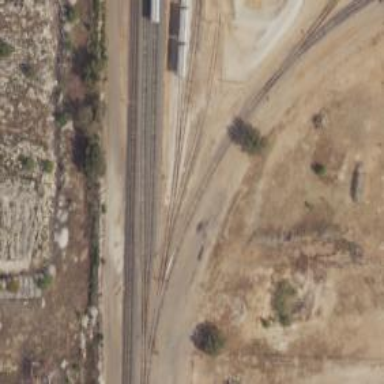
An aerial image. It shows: Rail spur service.